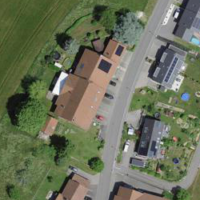
EUNIS habitat code: 54
Species observed at this site:
Matricaria discoidea